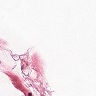
Metastatic tissue present: no